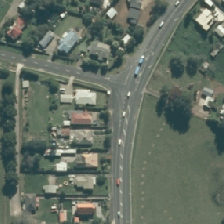
Land cover: urban_build_up